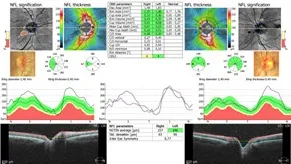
OCT - Optic nerve oedema RE and LE.
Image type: ophthalmic_imaging (oct)